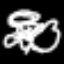
Label: angel